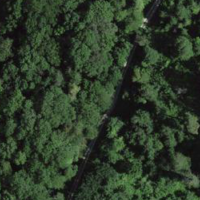
EUNIS habitat code: 41
Species observed at this site:
Orchis purpurea